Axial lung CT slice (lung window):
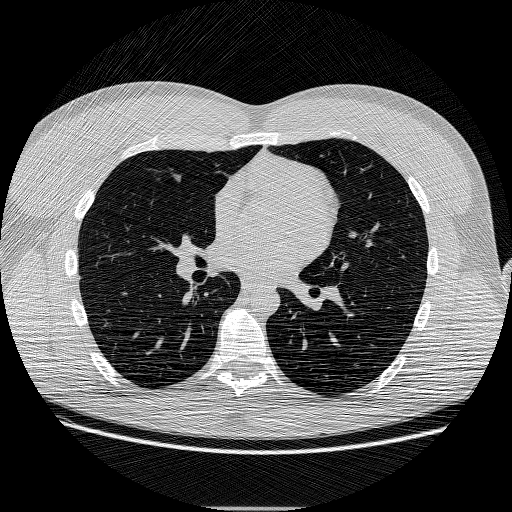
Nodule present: no